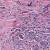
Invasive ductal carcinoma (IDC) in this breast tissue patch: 1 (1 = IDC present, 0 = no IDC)